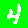
Digit: 4